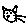
Label: cat